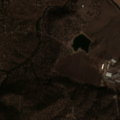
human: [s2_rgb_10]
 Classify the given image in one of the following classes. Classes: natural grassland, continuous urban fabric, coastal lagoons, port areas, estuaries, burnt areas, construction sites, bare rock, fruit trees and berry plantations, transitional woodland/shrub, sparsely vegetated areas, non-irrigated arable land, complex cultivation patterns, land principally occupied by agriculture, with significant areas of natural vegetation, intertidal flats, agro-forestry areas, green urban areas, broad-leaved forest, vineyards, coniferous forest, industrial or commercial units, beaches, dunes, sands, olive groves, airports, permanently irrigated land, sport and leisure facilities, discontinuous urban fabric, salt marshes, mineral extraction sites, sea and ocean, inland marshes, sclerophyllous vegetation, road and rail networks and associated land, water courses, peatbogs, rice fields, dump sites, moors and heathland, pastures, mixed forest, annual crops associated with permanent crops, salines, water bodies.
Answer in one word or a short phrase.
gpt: non-irrigated arable land, pastures, agro-forestry areas, broad-leaved forest